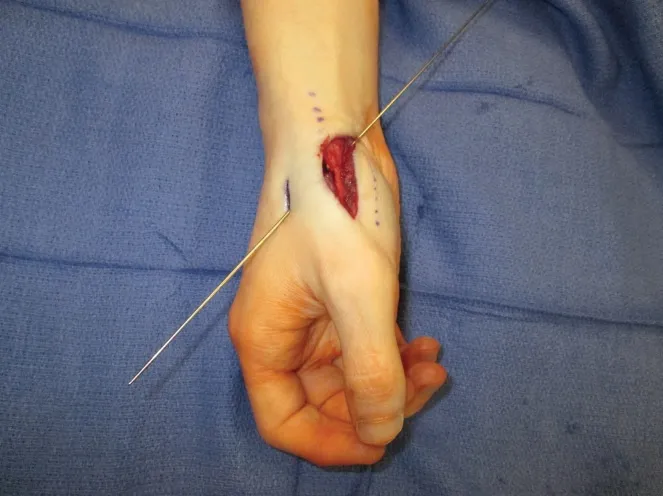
Intraoperative photograph demonstrating 0.045 K-wire driven across the trapezium into the base of the thumb metacarpal from the dorsal and ulnar side of the metacarpal into the volar and radial side of the trapezium.
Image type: medical_photograph (other_medical_photograph)